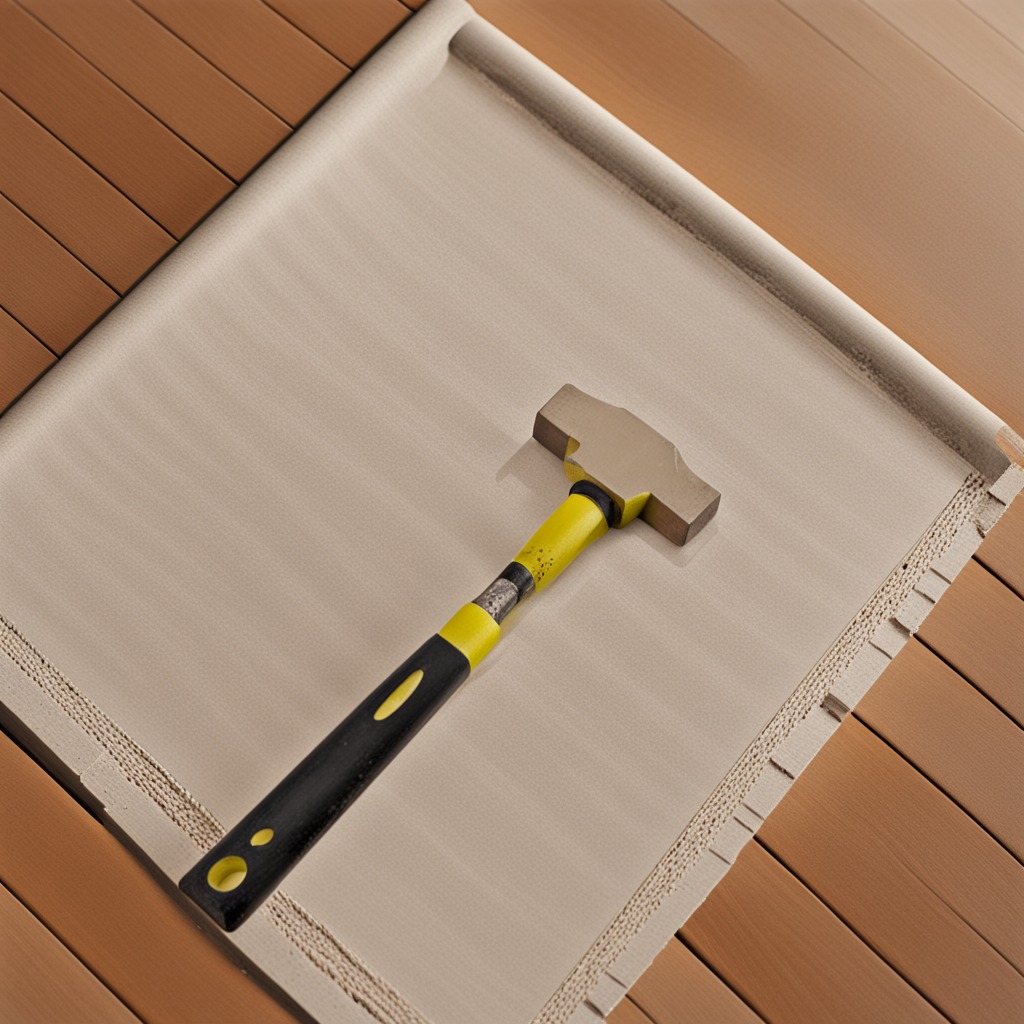
A hammer is lying on a wooden table in an outdoor workshop during daytime bright natural light soft shadows worn but beneath the cloth.